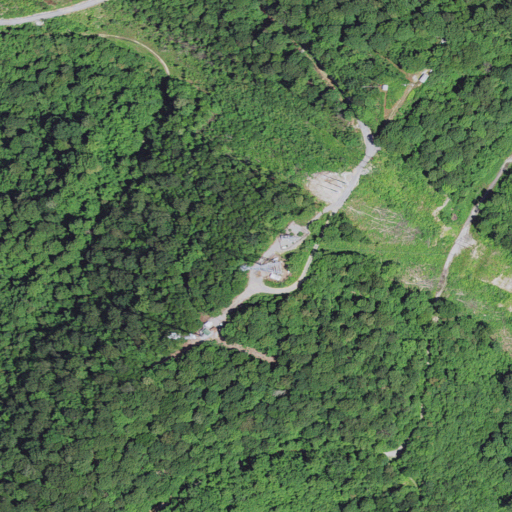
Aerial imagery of mountain in West Virginia named Gauley Mountain containing deciduous forest, open development, low intensity development, and medium intensity development